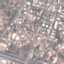
Land use / land cover: Residential